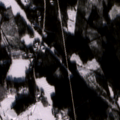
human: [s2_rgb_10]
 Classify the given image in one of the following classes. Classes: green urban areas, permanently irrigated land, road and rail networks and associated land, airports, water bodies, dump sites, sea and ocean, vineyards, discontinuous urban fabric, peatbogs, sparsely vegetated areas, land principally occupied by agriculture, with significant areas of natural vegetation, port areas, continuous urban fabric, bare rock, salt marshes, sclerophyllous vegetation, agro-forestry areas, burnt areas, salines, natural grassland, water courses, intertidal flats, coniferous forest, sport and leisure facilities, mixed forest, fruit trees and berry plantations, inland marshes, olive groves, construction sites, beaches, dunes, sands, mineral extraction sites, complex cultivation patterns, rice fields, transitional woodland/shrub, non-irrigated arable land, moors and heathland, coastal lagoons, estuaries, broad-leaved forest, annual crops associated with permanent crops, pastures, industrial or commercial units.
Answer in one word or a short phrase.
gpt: land principally occupied by agriculture, with significant areas of natural vegetation, coniferous forest, mixed forest, transitional woodland/shrub